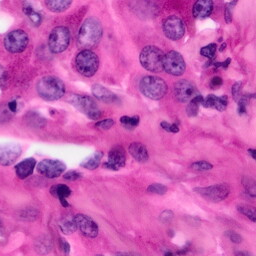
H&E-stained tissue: Pancreatic